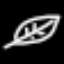
Label: leaf